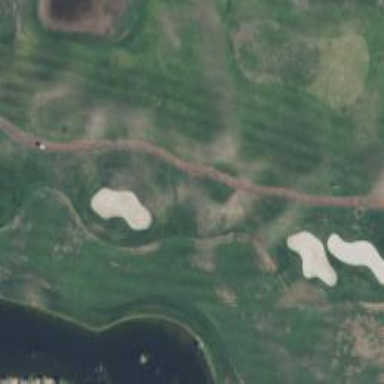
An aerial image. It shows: Grassy area designated as golf fairway.